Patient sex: M
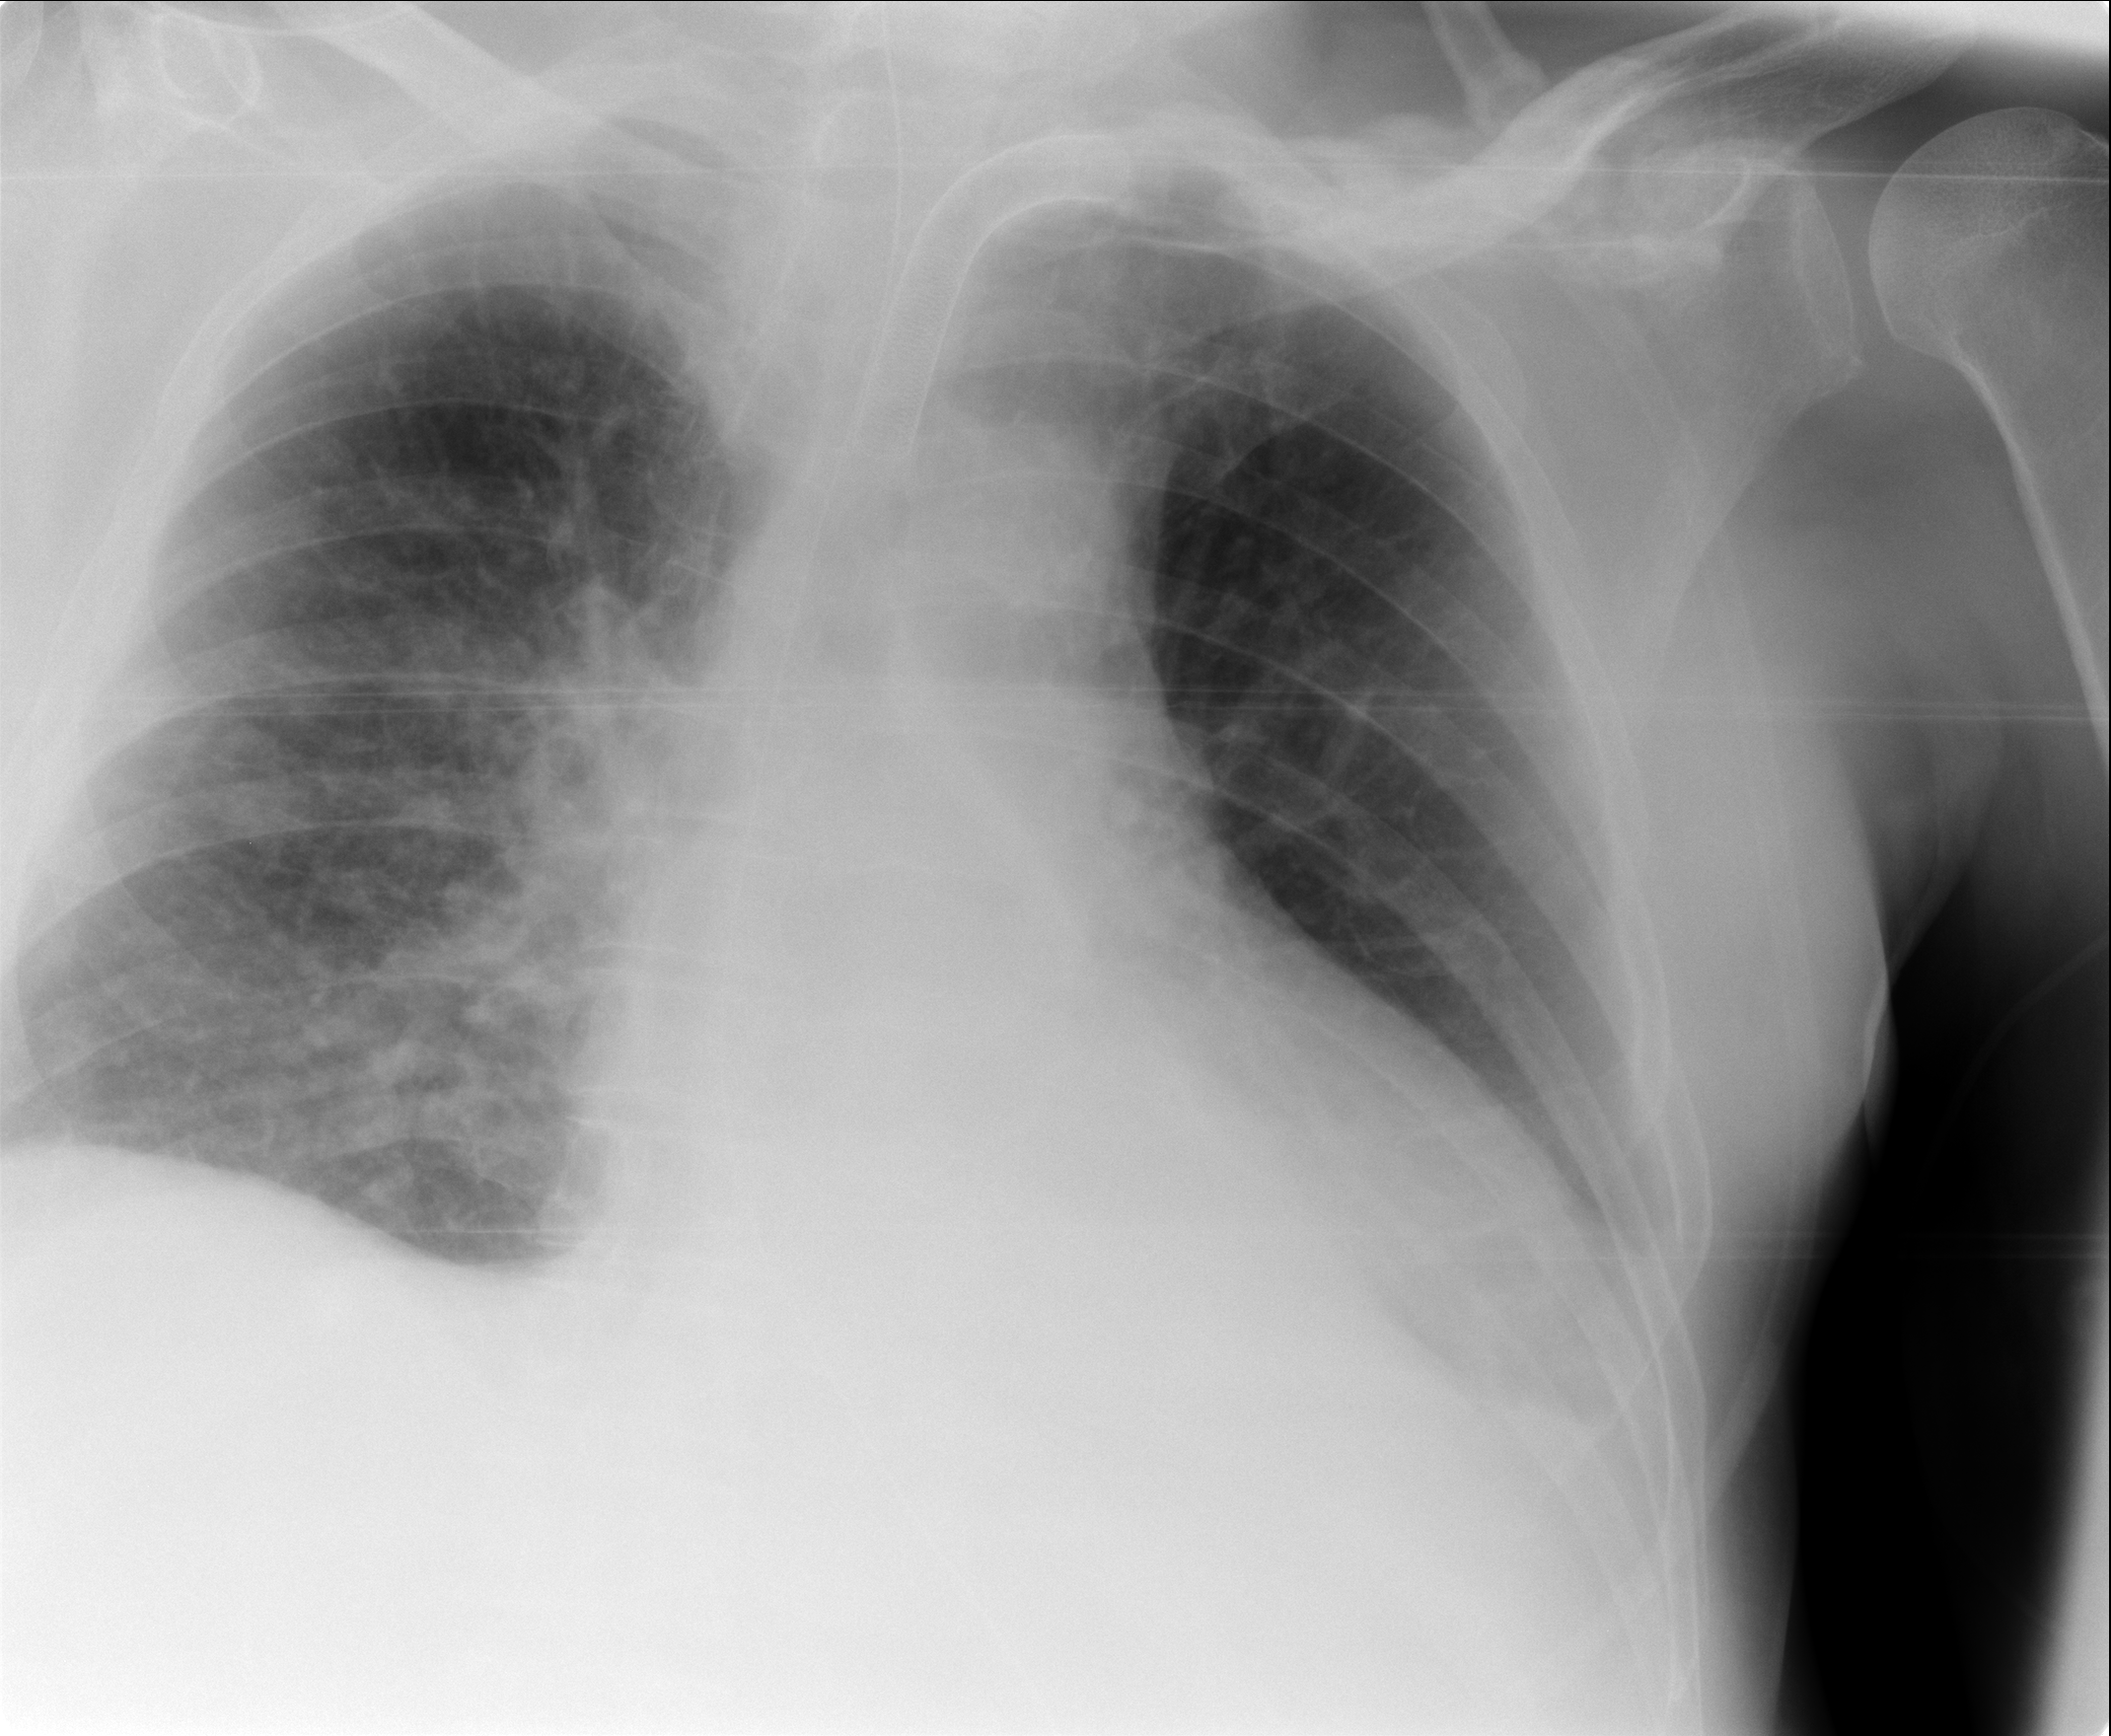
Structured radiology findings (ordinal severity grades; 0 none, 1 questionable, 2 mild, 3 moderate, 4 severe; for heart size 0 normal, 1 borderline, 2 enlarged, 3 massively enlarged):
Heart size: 2
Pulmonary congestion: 2
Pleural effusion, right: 0
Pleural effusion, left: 2
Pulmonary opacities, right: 2
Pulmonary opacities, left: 0
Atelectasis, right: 0
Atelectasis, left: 2